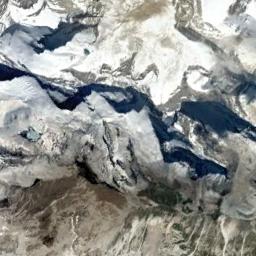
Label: snowberg